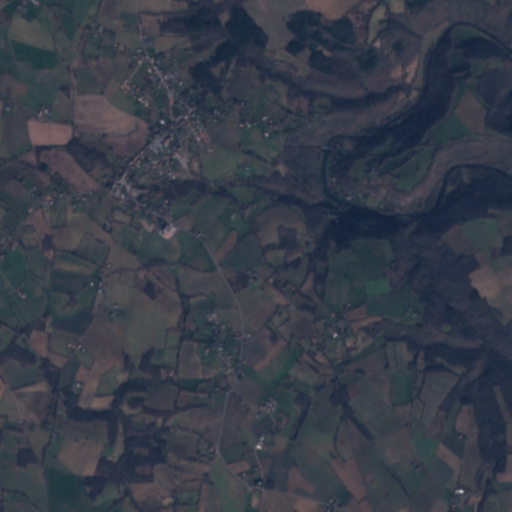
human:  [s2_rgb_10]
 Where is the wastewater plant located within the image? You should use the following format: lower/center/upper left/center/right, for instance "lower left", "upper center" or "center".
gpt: The wastewater plant is located in the center of the image.
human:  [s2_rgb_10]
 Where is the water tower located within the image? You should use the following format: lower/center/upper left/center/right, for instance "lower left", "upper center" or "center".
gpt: The water tower is located in the upper left of the image.
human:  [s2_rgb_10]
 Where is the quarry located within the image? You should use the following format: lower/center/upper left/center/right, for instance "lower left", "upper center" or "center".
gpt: There is no quarry in the image.